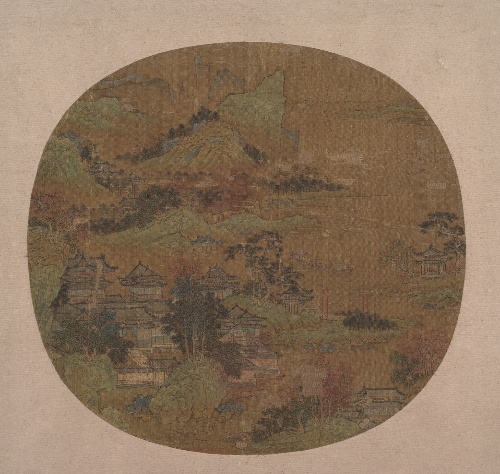
Title: 明	佚名	樓觀松風圖	團扇|Palaces among Autumn Mountains
Artist: Unidentified artist
Object type: Fan mounted as an album leaf
Classification: Paintings
Medium: Round fan mounted as an album leaf; ink, color, and gold on silk
Culture: China
Period: Ming dynasty (1368–1644)
Dimensions: Image: 9 1/2 x 10 1/16 in. (24.1 x 25.6 cm)
Department: Asian Art
Credit line: Bequest of John M. Crawford Jr., 1988
Accession year: 1989
Repository: Metropolitan Museum of Art, New York, NY
Tags: Landscapes|Palaces|Mountains